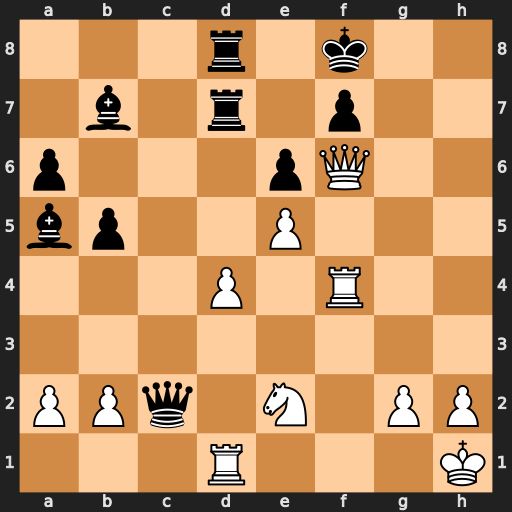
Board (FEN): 3r1k2/1b1r1p2/p3pQ2/bp2P3/3P1R2/8/PPq1N1PP/3R3K
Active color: w
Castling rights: -
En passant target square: -
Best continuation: Rdf1 Bxg2+ Kxg2